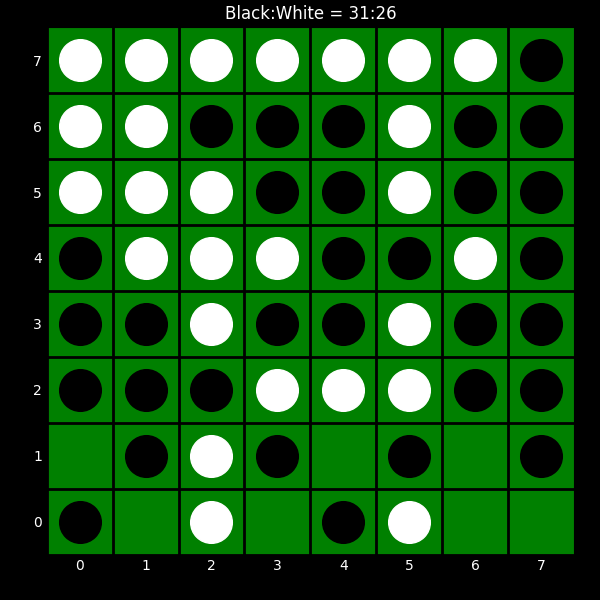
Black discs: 31
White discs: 26